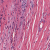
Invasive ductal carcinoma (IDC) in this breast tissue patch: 0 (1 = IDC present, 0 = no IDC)